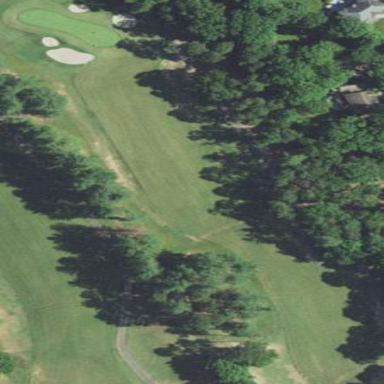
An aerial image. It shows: Golf fairway surrounded by grass.